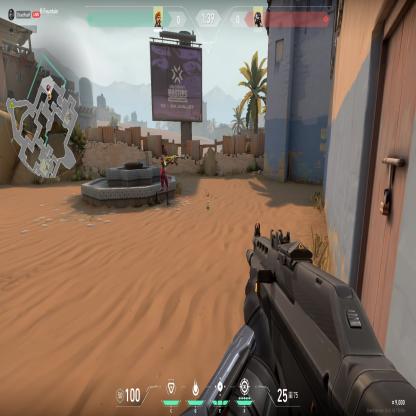
Label: enemy